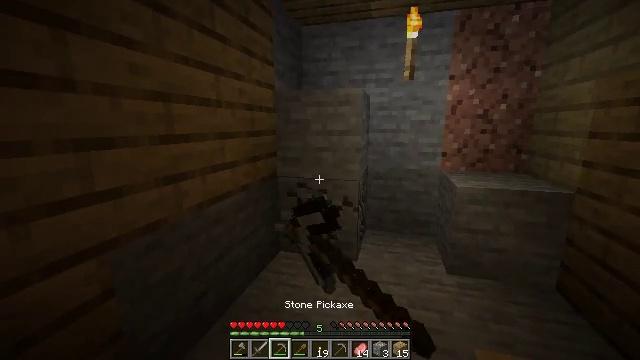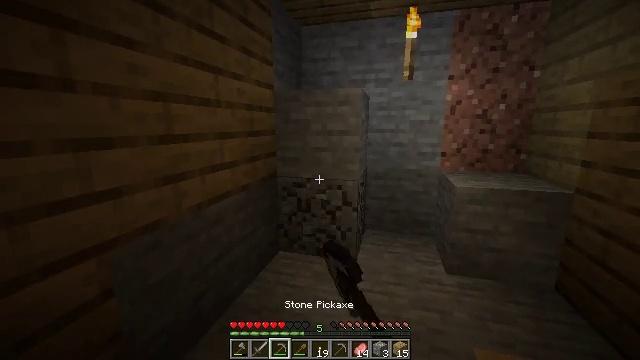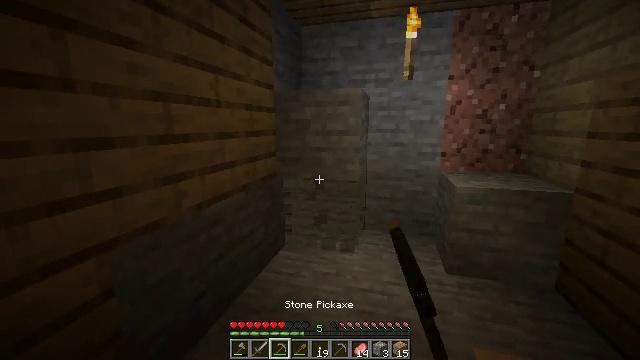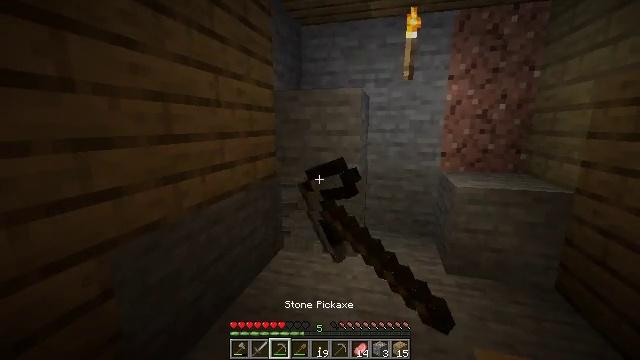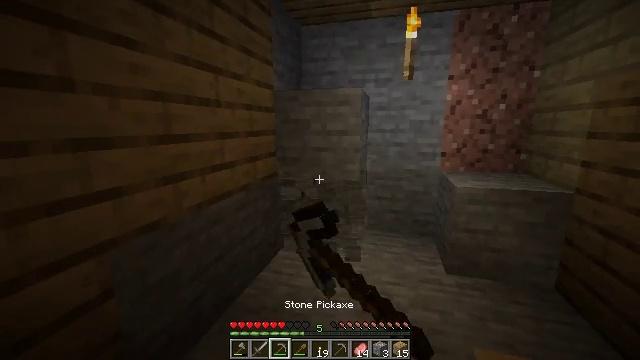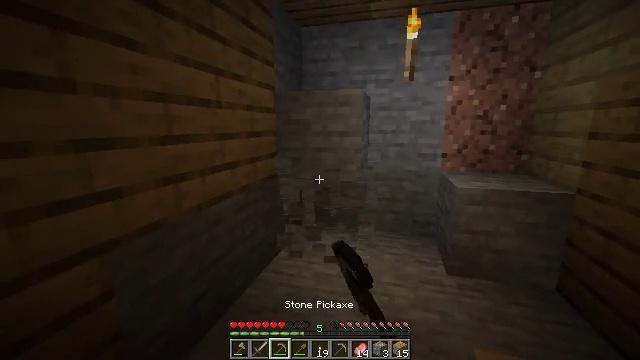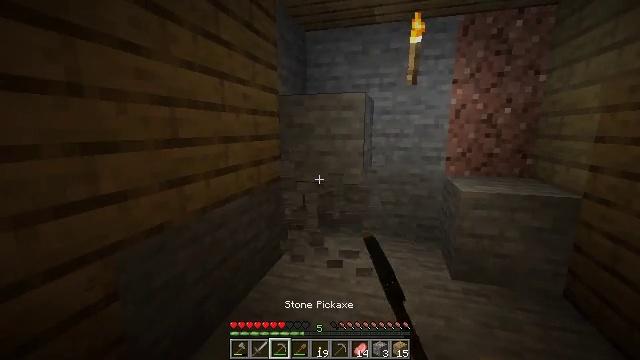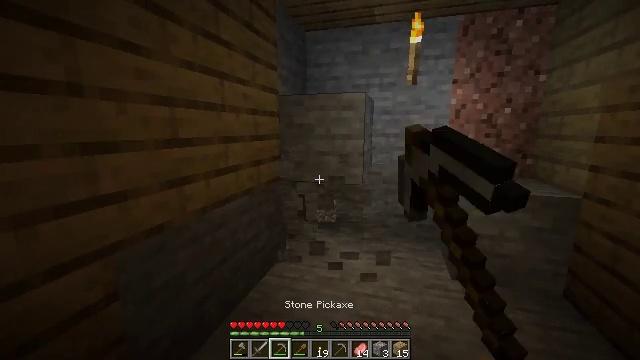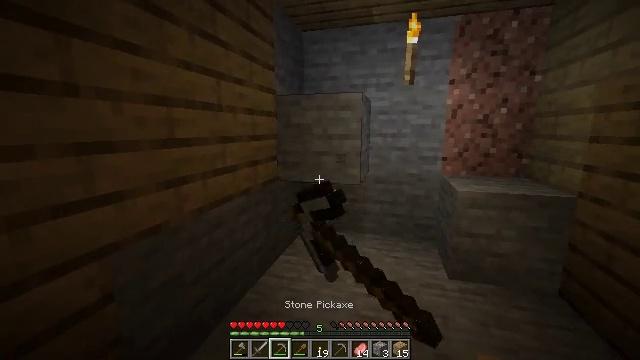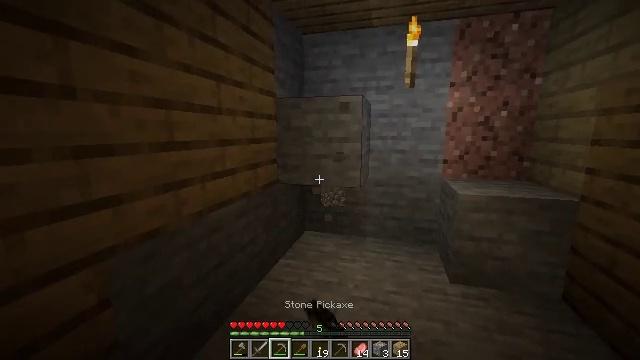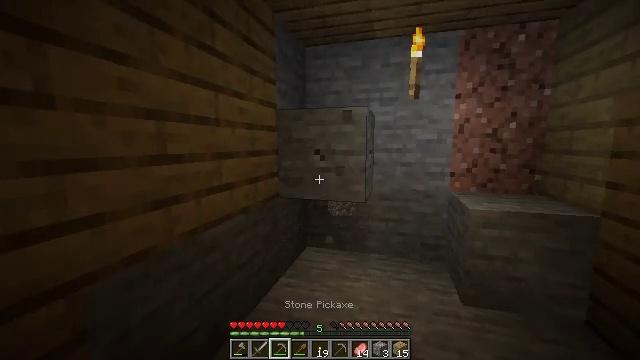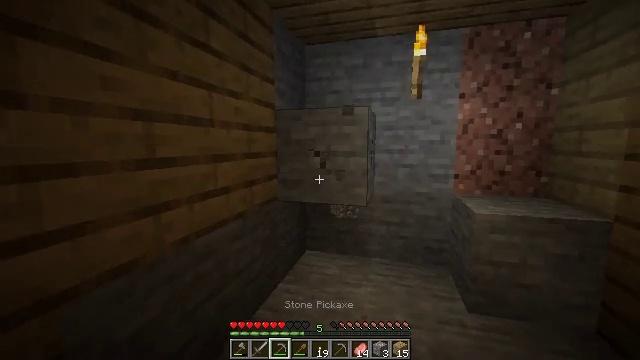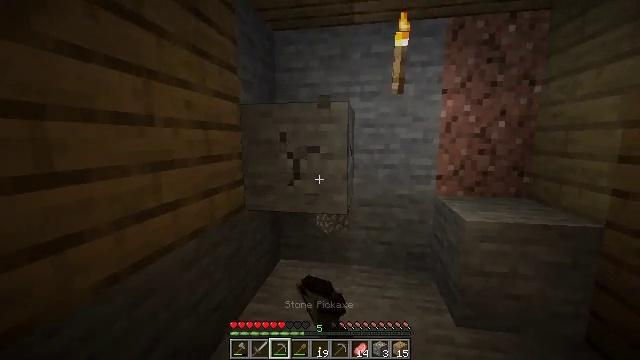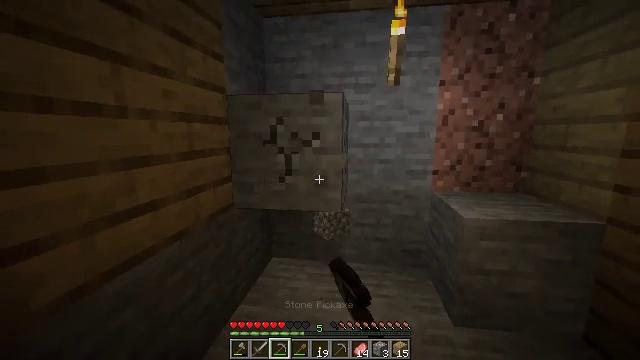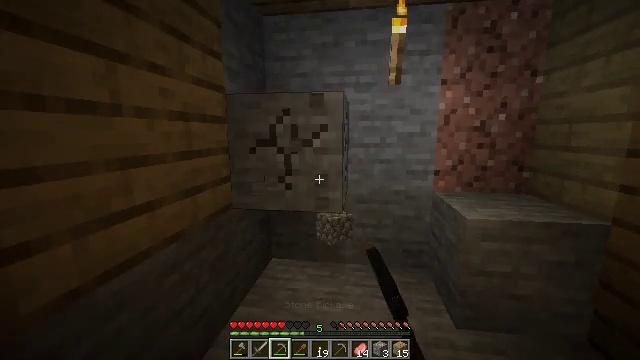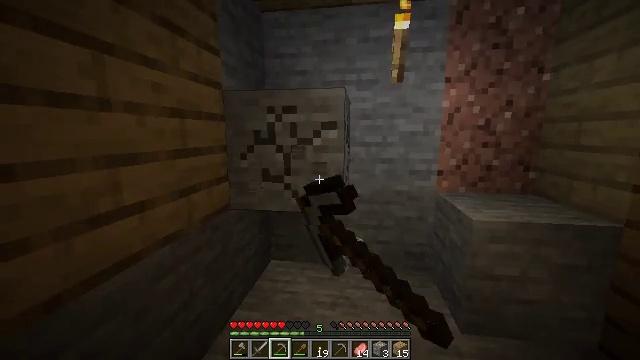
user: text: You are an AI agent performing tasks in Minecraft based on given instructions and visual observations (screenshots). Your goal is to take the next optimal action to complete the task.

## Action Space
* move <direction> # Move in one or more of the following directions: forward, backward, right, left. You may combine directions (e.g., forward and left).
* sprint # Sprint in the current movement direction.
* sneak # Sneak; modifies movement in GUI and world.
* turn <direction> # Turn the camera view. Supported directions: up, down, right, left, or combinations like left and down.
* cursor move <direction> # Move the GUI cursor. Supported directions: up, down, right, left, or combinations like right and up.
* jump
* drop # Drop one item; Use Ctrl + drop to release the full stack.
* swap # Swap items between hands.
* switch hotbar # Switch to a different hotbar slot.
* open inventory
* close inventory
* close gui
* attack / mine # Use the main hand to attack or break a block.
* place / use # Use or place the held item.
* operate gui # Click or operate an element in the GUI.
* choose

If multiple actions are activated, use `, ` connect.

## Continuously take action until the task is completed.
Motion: motion action
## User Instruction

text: Break the stone block.
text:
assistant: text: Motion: attack / mine
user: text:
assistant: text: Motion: attack / mine
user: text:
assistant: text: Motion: attack / mine
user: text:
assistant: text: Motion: attack / mine
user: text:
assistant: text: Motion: attack / mine
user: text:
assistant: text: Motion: attack / mine
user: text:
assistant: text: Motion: attack / mine
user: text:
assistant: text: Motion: attack / mine
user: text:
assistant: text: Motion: move forward, attack / mine
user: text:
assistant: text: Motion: move forward, turn up, attack / mine
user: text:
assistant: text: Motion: move forward, attack / mine
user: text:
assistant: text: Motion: move forward, turn right, attack / mine
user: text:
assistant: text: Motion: turn right and down, attack / mine
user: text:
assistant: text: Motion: attack / mine
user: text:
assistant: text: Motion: attack / mine
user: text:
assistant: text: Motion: attack / mine
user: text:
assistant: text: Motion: attack / mine
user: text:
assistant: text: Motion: attack / mine
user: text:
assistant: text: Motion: turn left, attack / mine
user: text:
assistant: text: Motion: attack / mine
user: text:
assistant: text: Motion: attack / mine
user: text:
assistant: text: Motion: attack / mine
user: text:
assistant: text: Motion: attack / mine
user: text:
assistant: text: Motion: attack / mine
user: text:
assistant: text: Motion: attack / mine
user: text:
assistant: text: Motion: attack / mine
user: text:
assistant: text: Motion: turn right, attack / mine
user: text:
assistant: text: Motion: attack / mine
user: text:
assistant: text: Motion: attack / mine
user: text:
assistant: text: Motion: attack / mine